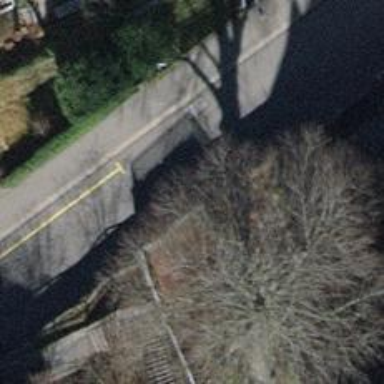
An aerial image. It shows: Footway passing through tunnel.